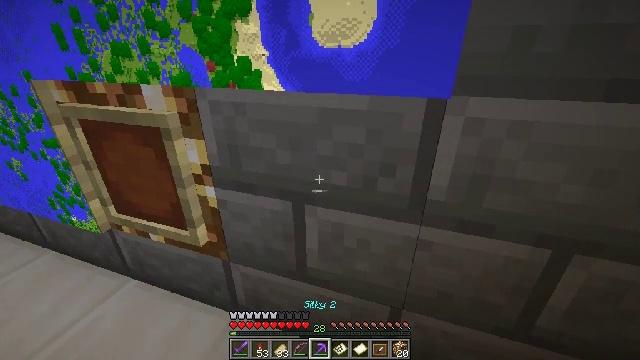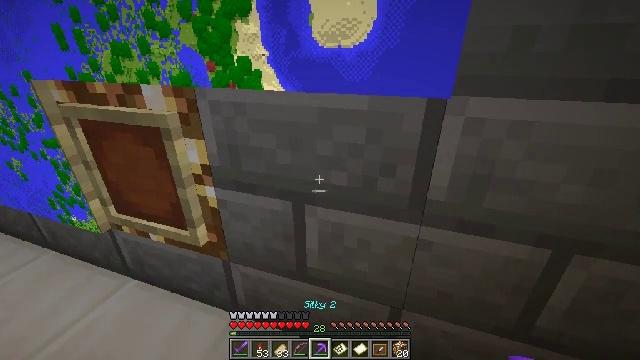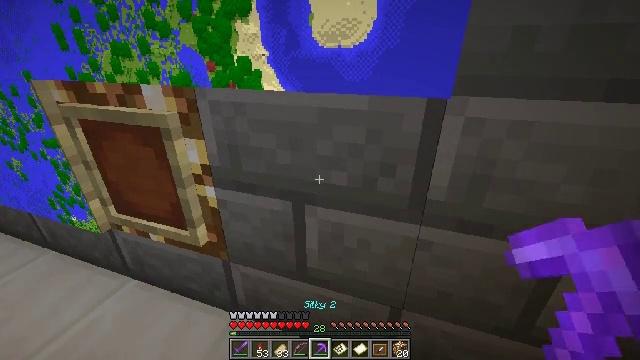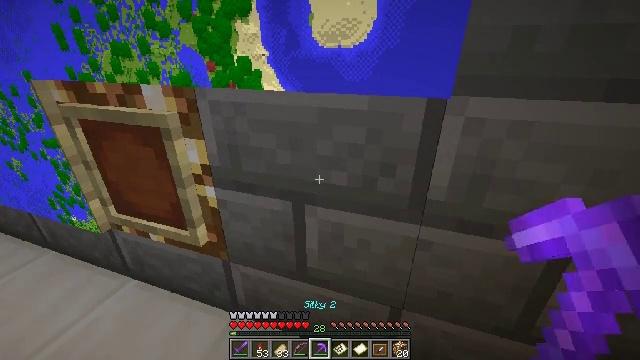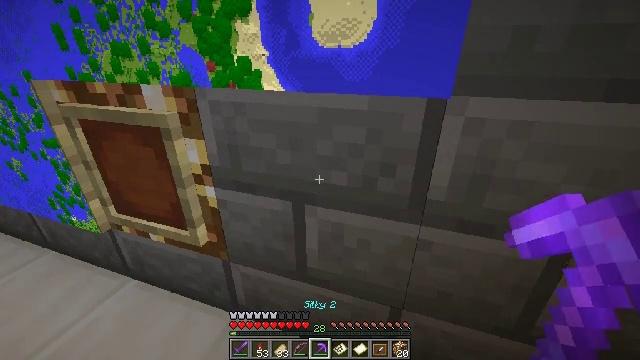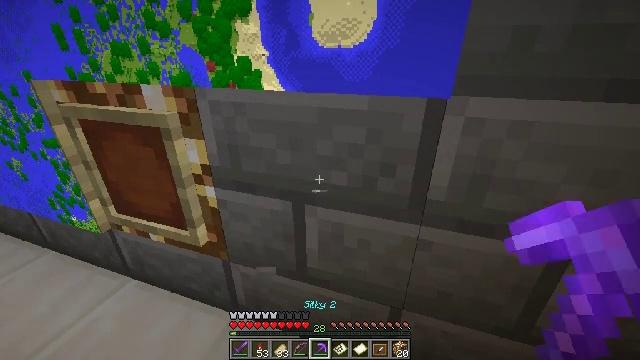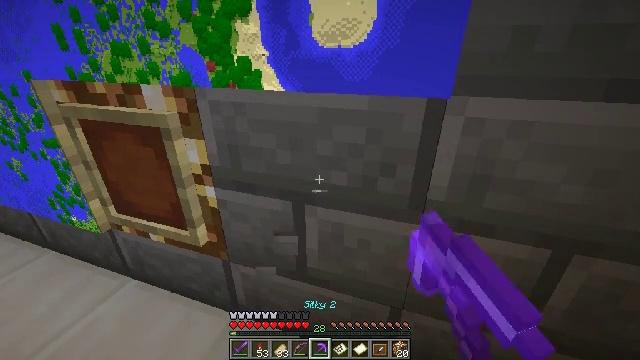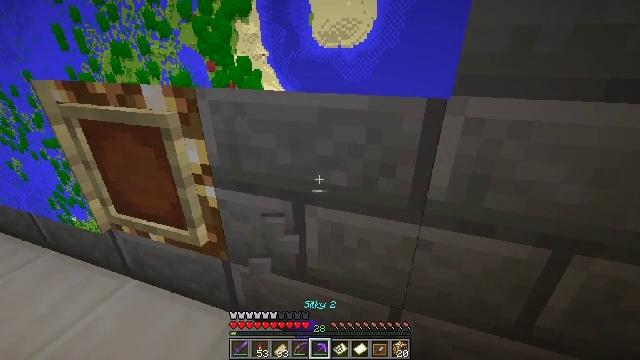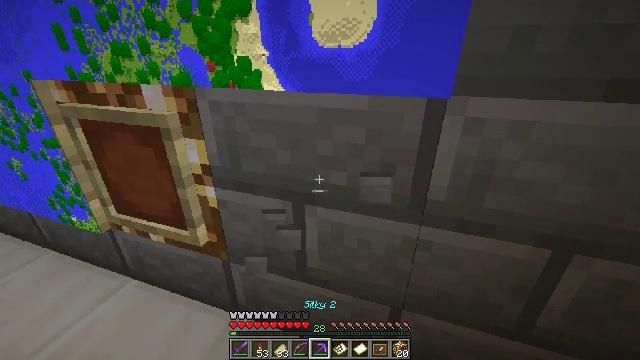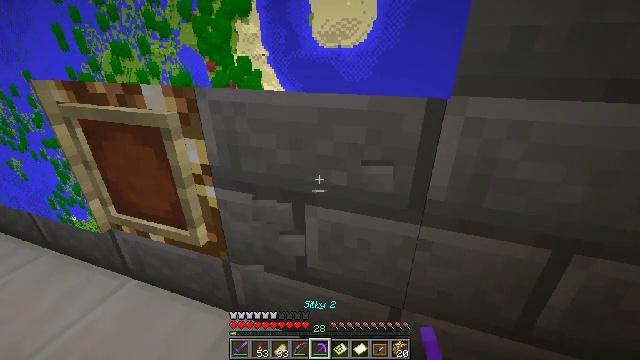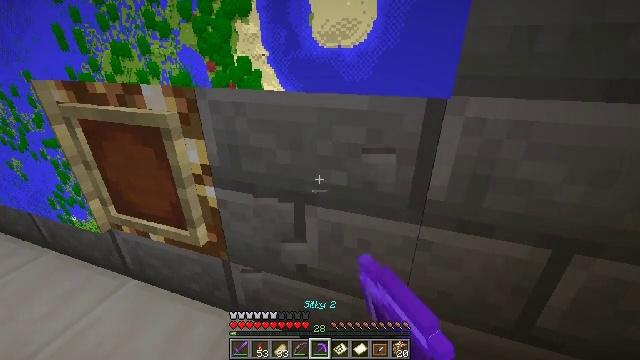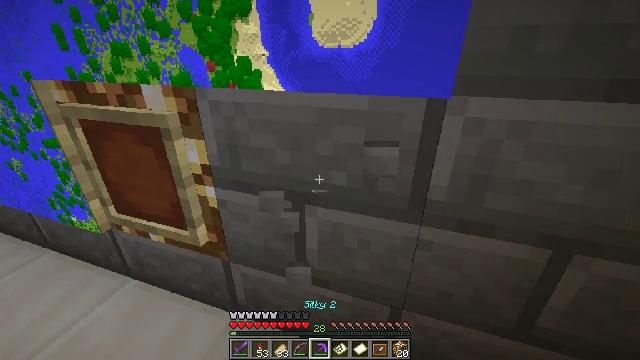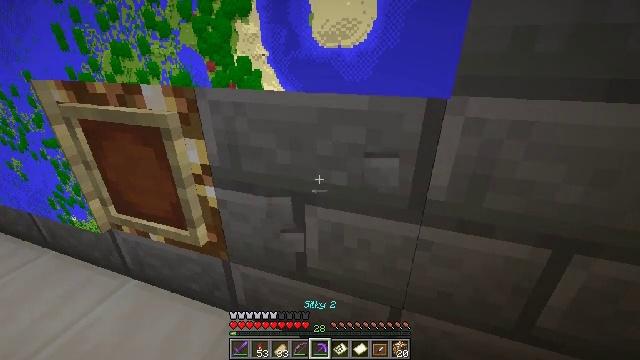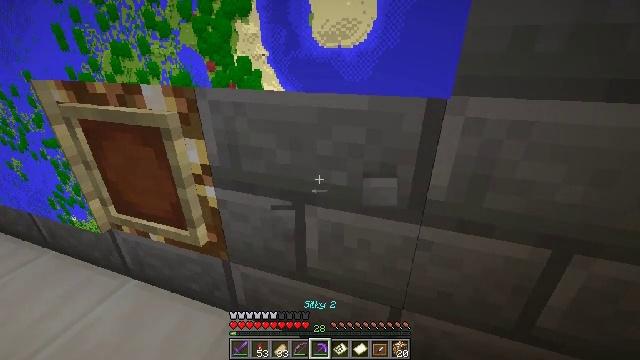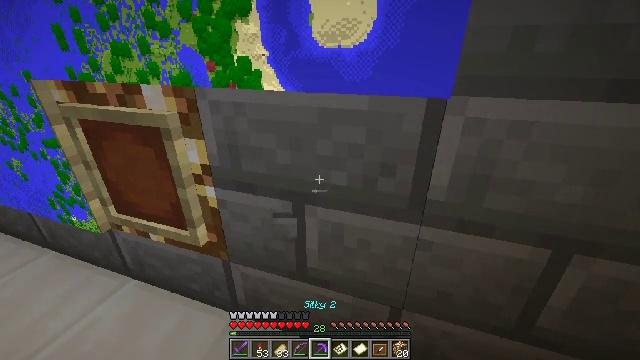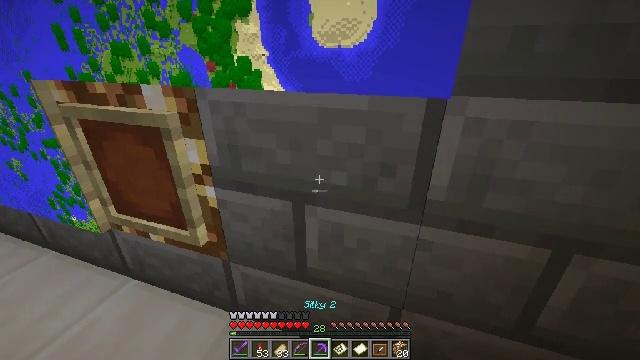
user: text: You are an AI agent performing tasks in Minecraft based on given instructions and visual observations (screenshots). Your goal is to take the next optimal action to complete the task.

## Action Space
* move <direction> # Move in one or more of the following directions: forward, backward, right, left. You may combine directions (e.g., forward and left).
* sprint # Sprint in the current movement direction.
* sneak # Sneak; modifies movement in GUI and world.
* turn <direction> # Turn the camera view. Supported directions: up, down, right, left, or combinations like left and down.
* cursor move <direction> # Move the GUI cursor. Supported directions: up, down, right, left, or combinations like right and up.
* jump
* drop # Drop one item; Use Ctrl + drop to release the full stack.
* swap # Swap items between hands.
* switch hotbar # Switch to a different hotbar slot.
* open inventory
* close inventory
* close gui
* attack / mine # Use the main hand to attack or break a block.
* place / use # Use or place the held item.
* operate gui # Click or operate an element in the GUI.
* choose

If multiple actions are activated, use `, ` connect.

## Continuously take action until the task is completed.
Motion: motion action
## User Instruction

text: Break the stone bricks to collect them.
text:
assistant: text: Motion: no_op
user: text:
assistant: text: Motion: no_op
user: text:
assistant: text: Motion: no_op
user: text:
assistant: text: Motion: no_op
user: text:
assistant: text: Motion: attack / mine
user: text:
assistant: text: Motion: attack / mine
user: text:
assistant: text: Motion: attack / mine
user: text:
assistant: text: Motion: attack / mine
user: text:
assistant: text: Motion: attack / mine
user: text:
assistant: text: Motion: no_op
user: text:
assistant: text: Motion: no_op
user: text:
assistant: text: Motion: no_op
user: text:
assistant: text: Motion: no_op
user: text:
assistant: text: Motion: no_op
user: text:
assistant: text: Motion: no_op
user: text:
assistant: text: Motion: no_op
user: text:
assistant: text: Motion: no_op
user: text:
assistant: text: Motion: attack / mine
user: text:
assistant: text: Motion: attack / mine
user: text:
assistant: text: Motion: attack / mine
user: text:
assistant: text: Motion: no_op
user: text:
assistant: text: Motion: no_op
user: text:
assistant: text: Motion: no_op
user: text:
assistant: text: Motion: no_op